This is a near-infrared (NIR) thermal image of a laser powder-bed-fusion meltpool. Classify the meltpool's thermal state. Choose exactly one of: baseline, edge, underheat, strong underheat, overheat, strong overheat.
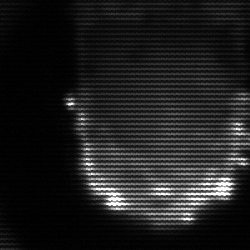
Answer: baseline